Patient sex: M
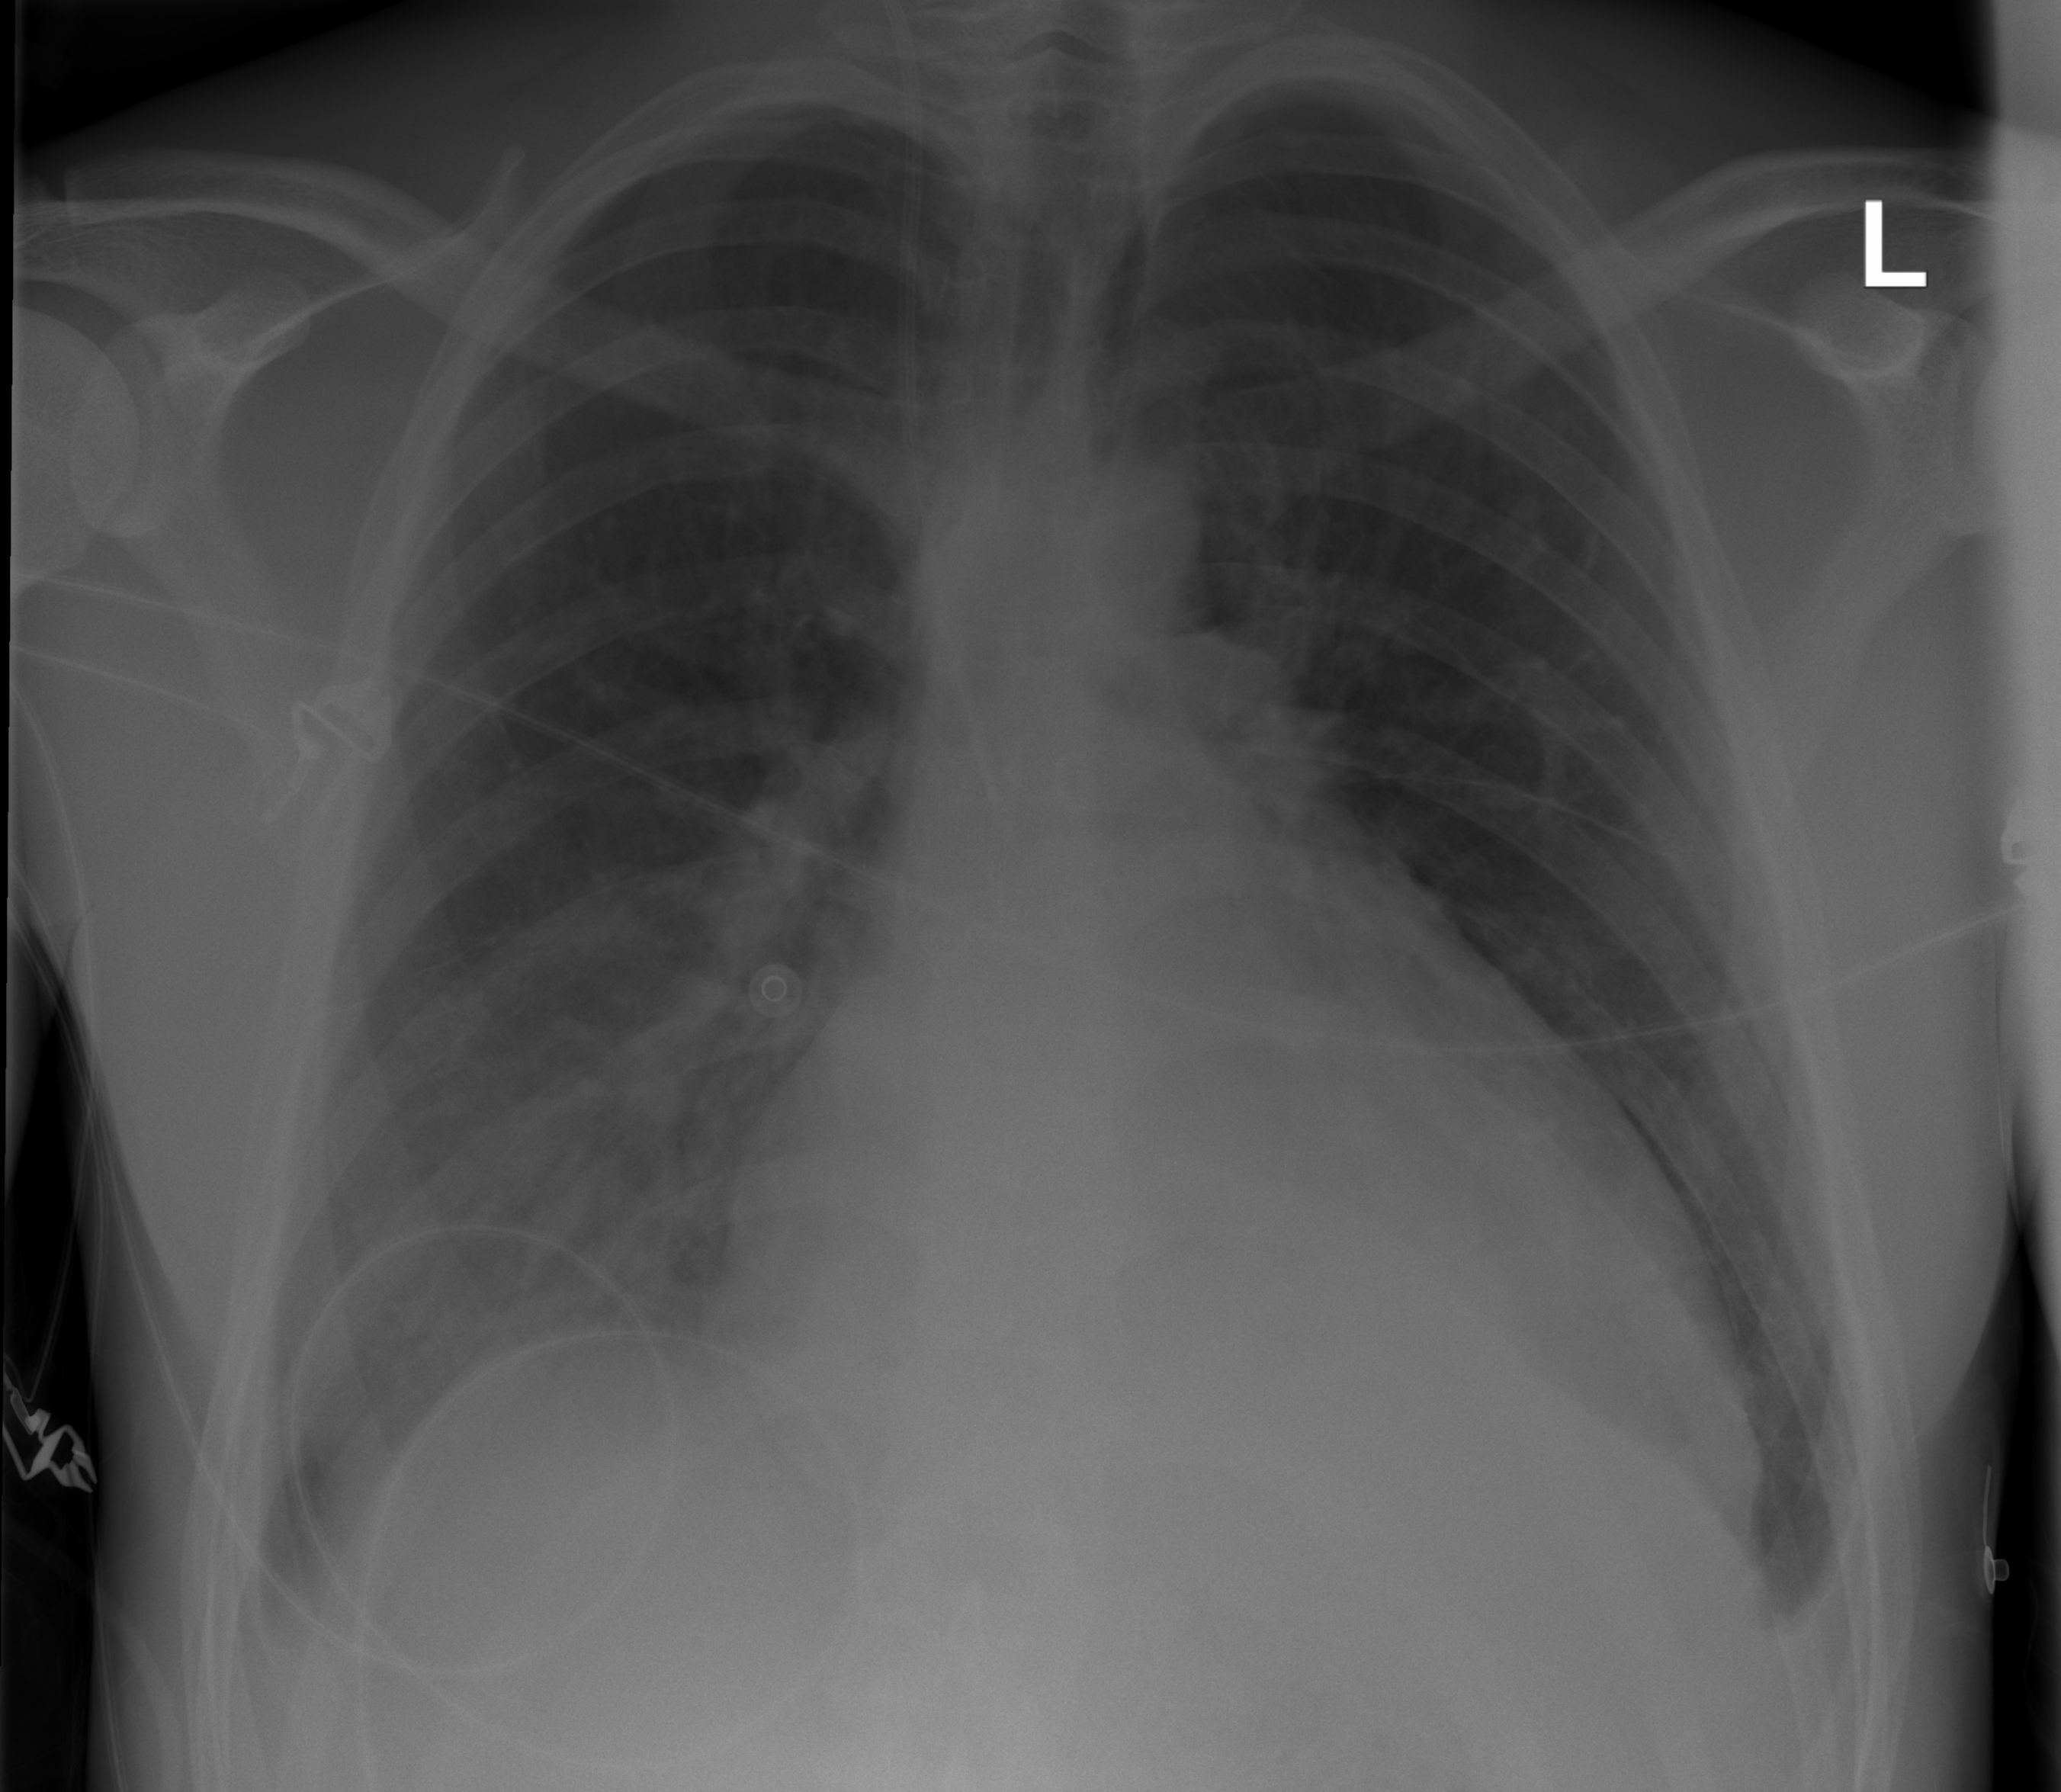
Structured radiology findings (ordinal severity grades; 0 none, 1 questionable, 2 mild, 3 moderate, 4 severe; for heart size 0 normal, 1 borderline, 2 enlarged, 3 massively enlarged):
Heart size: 2
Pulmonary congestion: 2
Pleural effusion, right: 2
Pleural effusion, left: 0
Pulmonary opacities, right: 2
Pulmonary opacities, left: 2
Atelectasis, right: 2
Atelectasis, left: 0